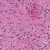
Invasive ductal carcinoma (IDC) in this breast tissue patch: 0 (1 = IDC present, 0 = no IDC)